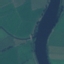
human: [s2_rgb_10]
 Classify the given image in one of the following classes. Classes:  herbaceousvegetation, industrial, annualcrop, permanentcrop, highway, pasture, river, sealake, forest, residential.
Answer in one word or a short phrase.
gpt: River